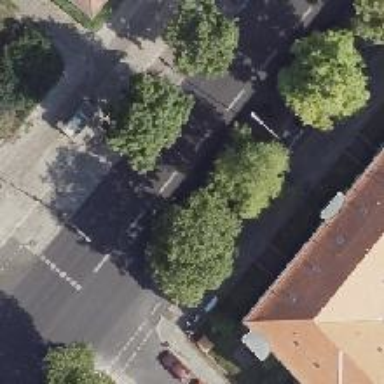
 featuring separate cycle track and sidewalks on both sides."